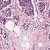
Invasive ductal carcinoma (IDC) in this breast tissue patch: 1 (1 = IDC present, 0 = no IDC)